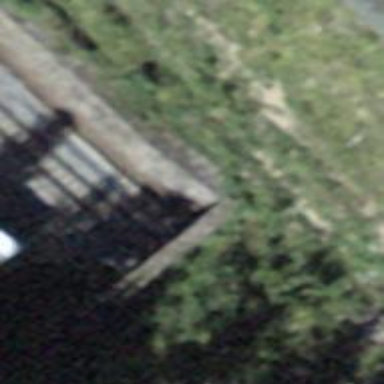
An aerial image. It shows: Narrow-gauge railway tunnel with electrified tracks and single railway track.